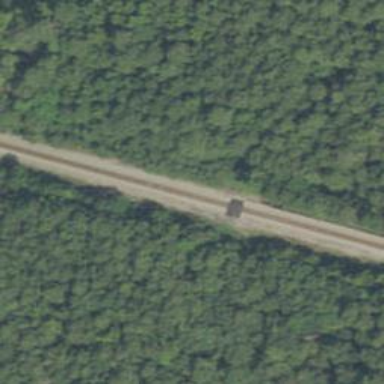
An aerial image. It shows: Railway level crossing.